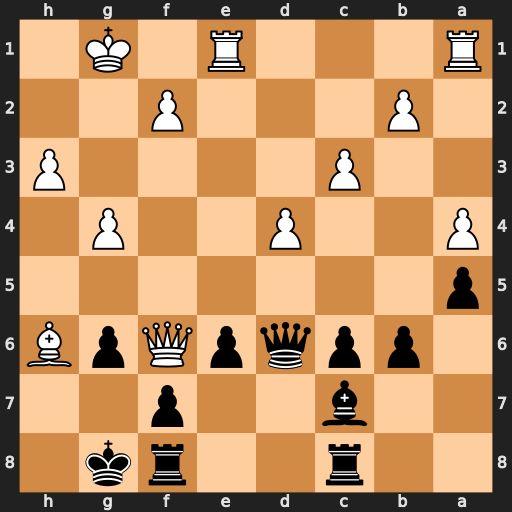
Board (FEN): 2r2rk1/2b2p2/1ppqpQpB/p7/P2P2P1/2P4P/1P3P2/R3R1K1
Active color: b
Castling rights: -
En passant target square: -
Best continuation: Qh2+ Kf1 Qxh3+ Ke2 Qxh6